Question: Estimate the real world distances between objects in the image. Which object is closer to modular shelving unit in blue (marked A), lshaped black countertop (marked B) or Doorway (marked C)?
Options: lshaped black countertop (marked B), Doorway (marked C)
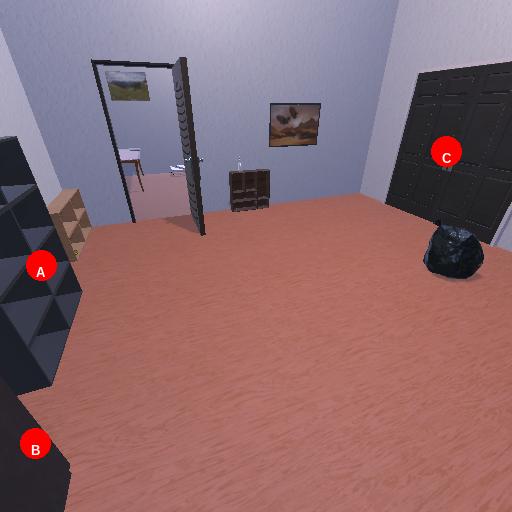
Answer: lshaped black countertop (marked B)